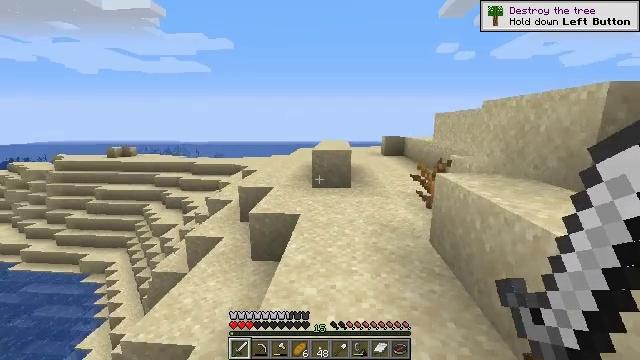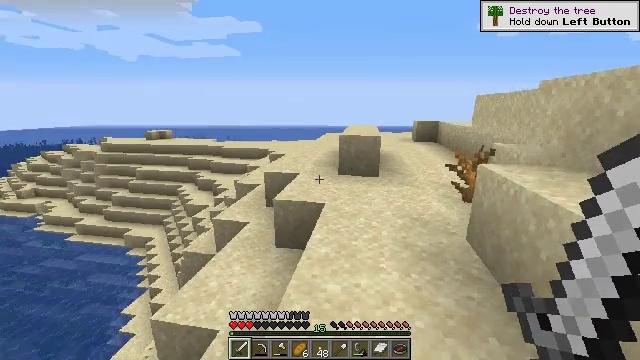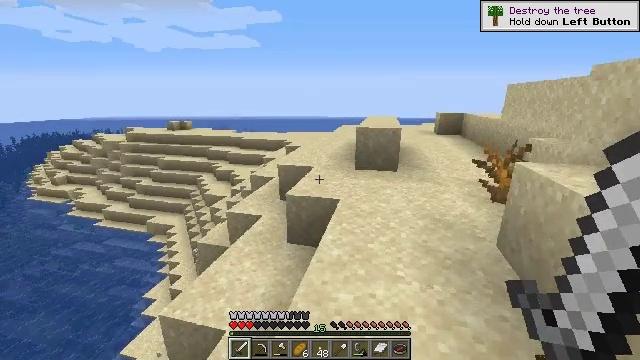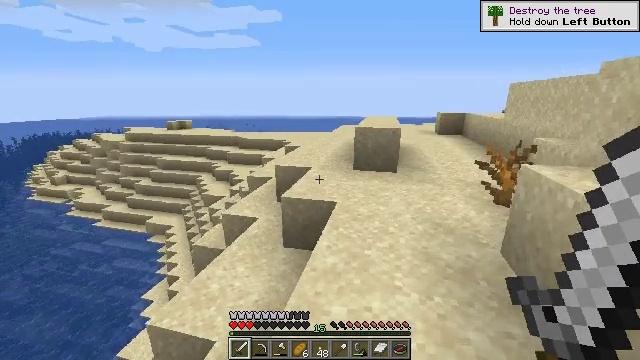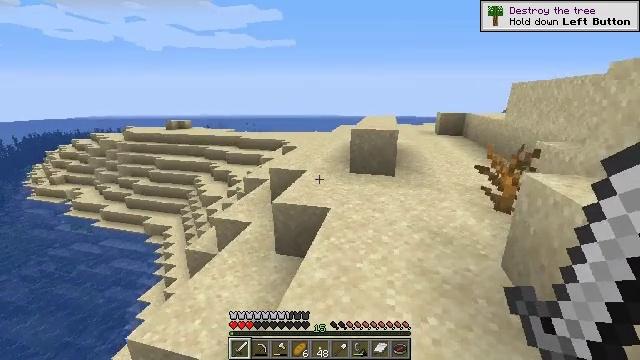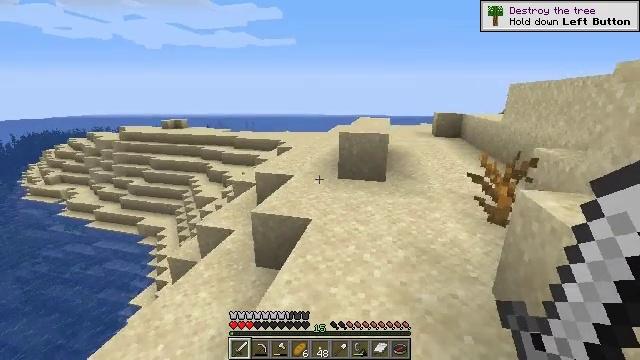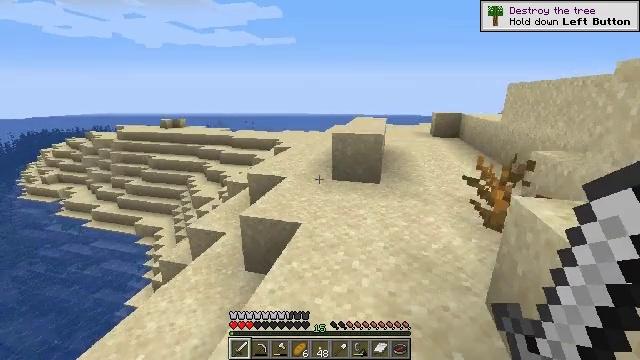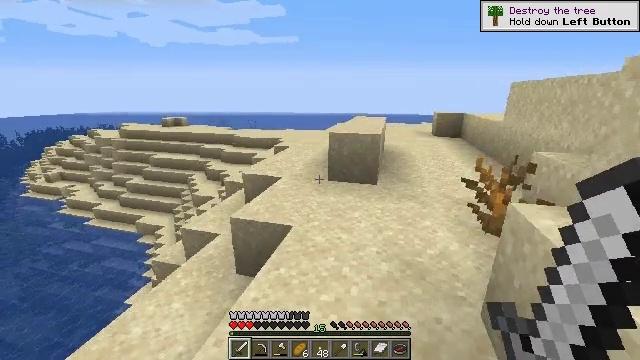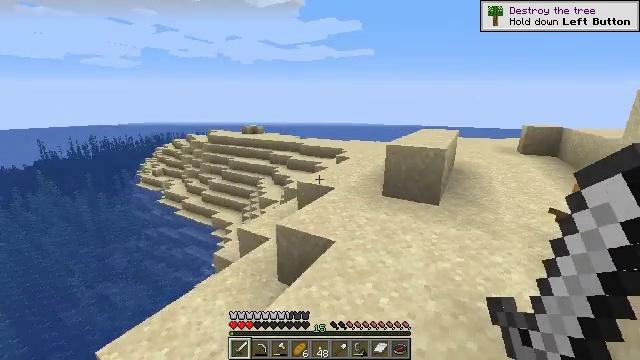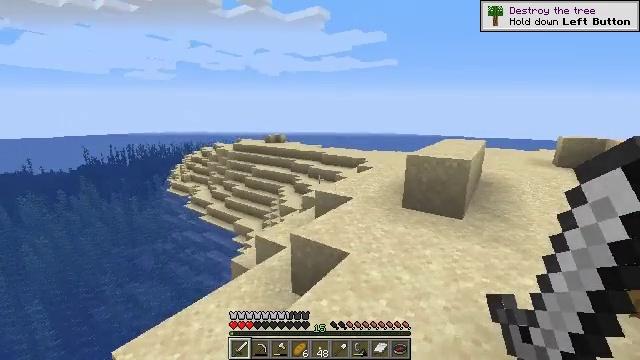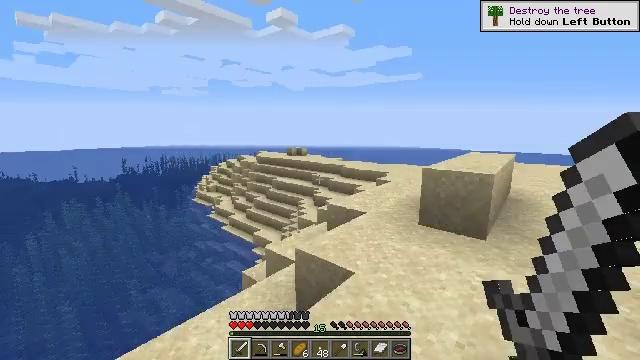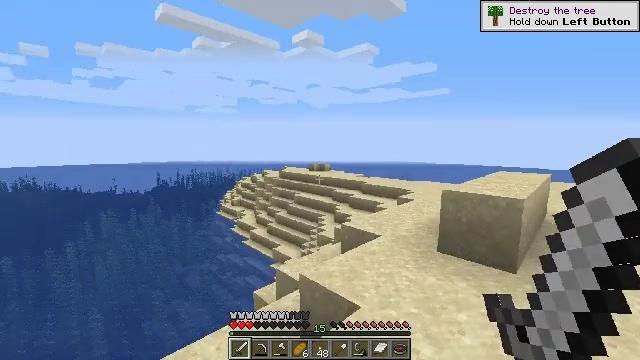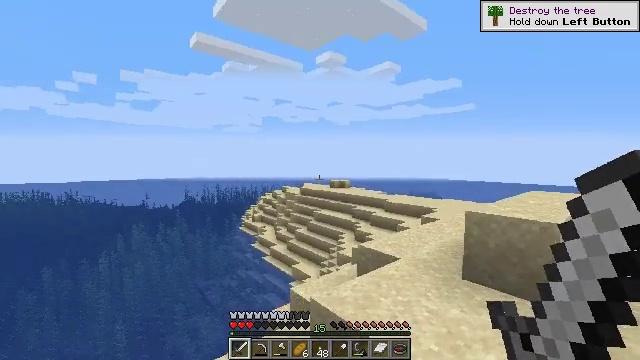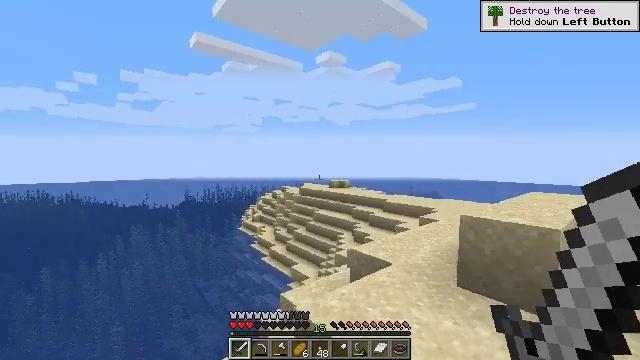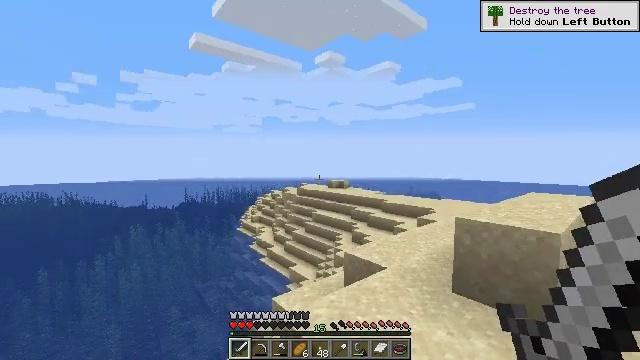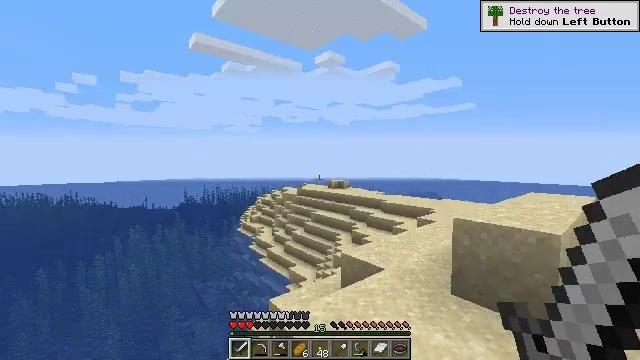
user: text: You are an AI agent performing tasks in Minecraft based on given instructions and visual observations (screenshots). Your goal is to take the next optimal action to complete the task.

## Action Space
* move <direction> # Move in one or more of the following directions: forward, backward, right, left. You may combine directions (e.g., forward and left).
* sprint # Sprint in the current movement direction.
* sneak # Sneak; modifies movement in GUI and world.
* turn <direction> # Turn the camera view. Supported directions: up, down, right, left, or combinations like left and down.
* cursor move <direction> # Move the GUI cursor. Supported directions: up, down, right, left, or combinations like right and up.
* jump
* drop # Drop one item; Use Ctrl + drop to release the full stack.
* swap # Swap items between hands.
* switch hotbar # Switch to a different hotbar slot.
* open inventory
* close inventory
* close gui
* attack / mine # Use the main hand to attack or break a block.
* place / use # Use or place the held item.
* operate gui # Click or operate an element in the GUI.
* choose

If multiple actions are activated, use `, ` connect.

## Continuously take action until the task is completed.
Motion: motion action
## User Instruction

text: Break the dead bush for sticks.
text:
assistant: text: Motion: move forward, turn left and down
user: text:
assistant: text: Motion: move forward and move right, turn left and down
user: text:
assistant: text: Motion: move forward and move right
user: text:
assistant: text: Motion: move forward and move right
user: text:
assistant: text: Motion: move forward and move right
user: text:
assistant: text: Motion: move forward and move right
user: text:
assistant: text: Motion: move forward and move right
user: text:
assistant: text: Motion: move forward and move right, turn left and up
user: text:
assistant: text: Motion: move forward and move right, turn left and up
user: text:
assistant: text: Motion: move forward and move right, turn left and up
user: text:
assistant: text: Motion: move forward and move right, turn left and up
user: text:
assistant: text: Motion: move forward and move right, turn left and up
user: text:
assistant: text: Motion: move forward and move right
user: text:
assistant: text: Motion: move forward and move right
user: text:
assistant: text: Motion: move forward and move right
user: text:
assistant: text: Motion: move forward and move right, turn down
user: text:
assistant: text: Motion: move forward and move right, turn right and down
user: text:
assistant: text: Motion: move forward and move right, turn right
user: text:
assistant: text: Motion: move forward and move right, turn right
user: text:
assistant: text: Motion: move forward
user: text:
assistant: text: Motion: move forward, turn left
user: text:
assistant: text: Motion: move forward, turn left and down
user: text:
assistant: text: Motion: move forward, turn left and down
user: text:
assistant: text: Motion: move forward, turn left and down
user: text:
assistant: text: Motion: move forward, turn left and down
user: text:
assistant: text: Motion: move forward, turn left
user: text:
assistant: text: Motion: move forward, turn left, jump
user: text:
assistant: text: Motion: move forward, jump
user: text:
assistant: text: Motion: move forward, jump
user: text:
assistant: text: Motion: move forward, jump